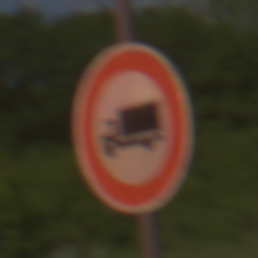
Verkehrszeichen: VerbotFuerKraftfahrzeugeUeberDreiKommaFuenfTonnen
Umgebung: Outdoor, RoadRail
Tageszeit: Midday
Wetter: PartlyCloudy
Licht: Natural
Jahreszeit: NotSpecified
Kontrast: HighContrast